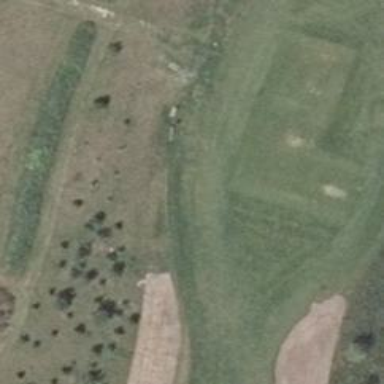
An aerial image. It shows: Golf tee.